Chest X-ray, PA view. Patient: 58 years old, sex F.
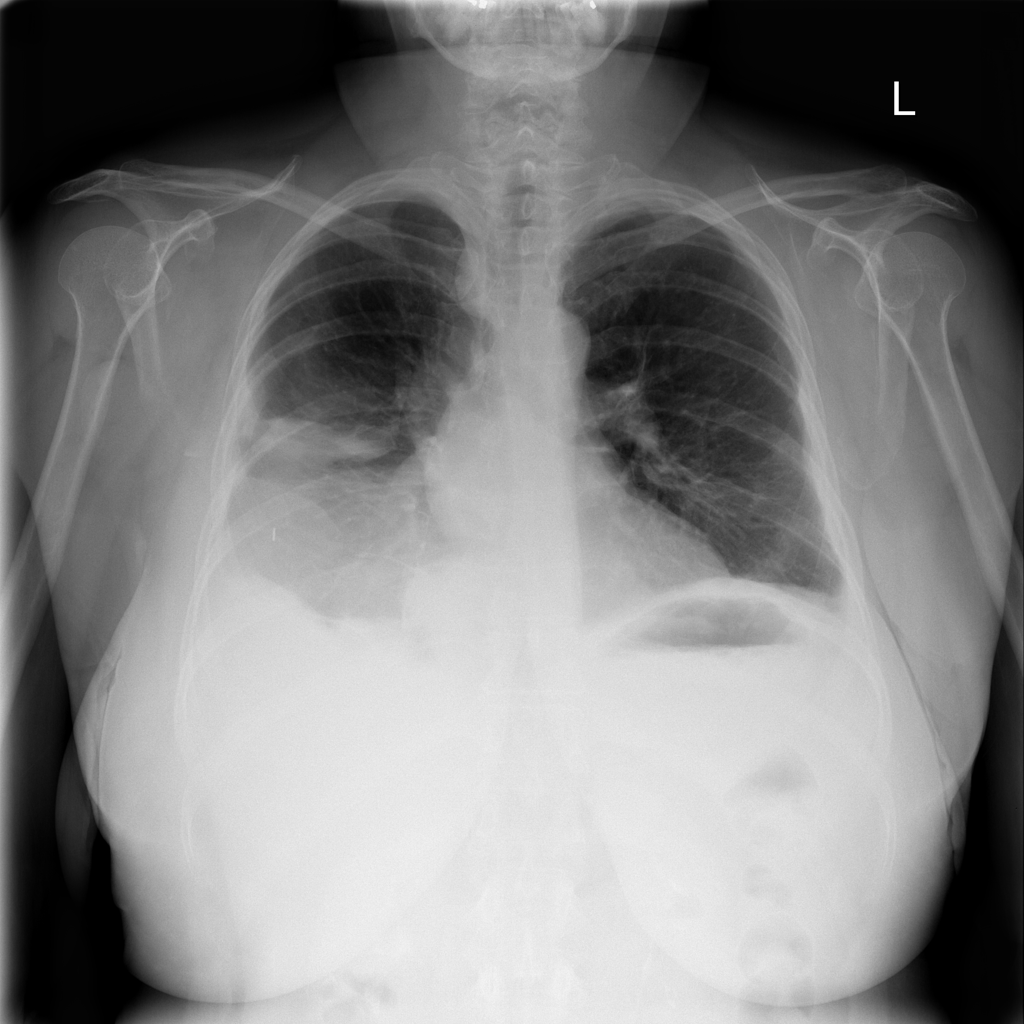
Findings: Mass